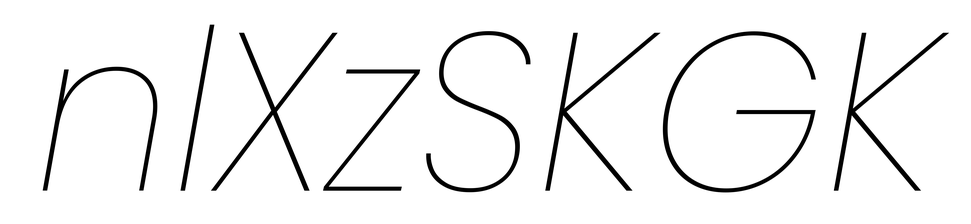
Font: Poppins-ThinItalic